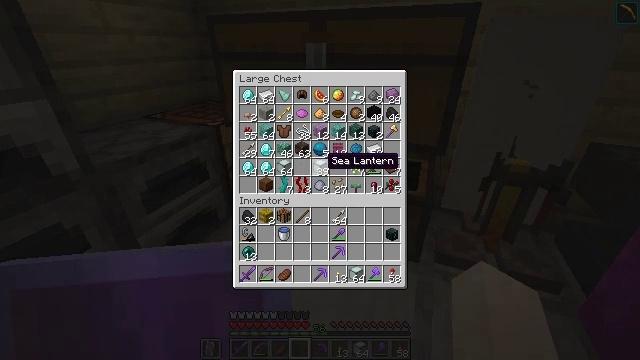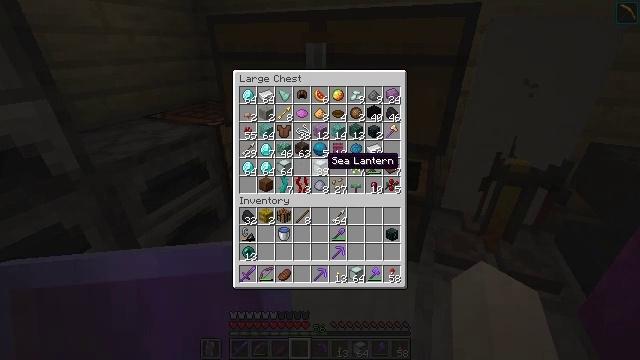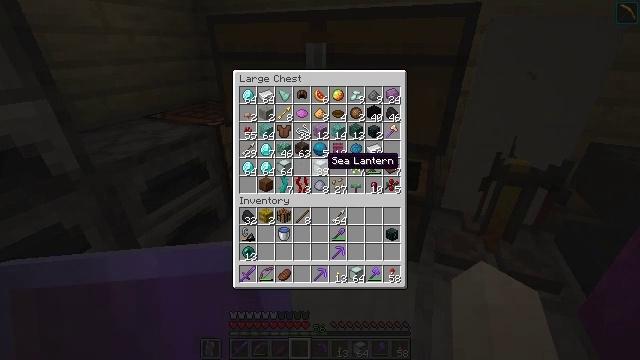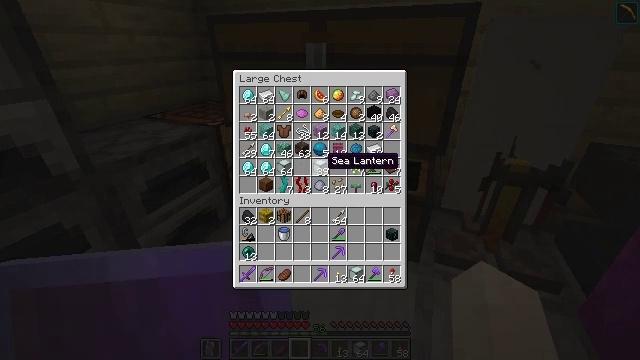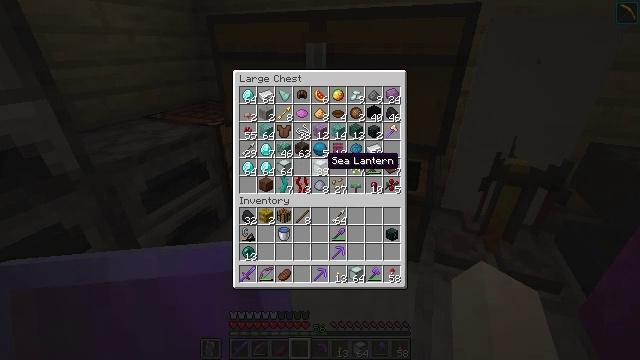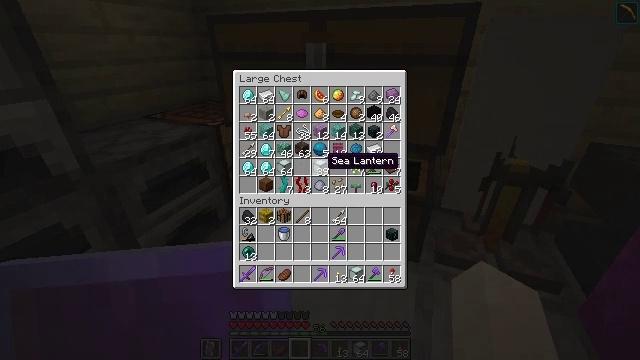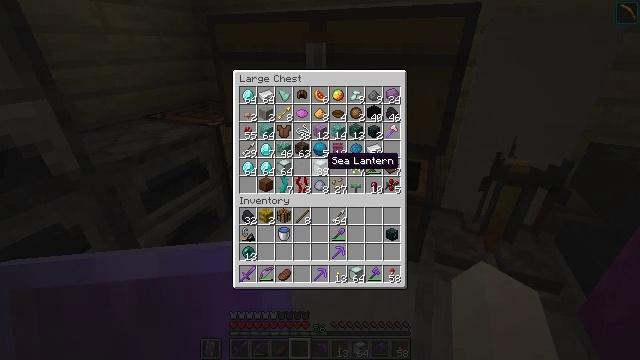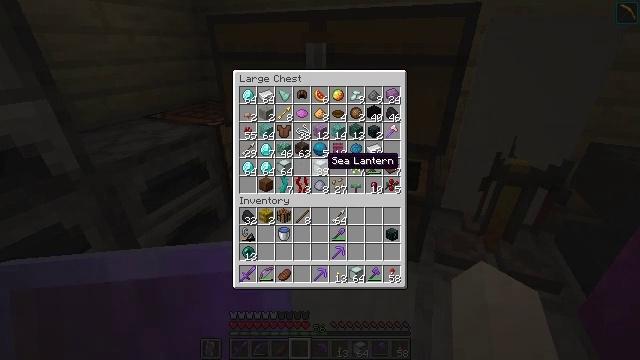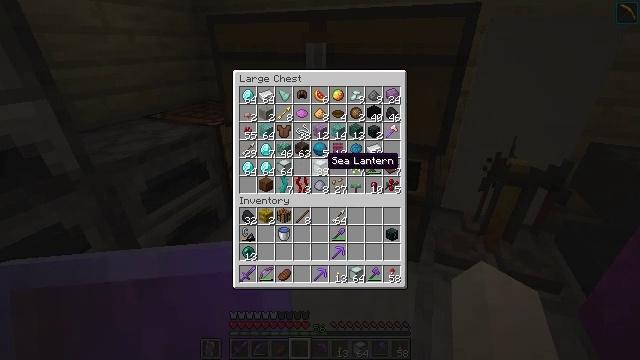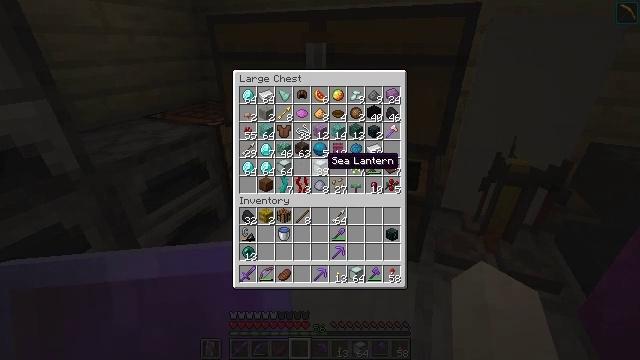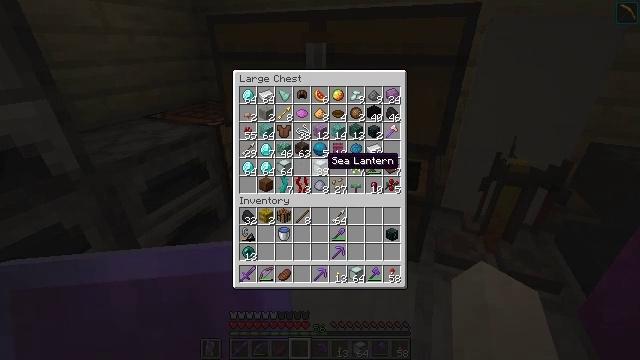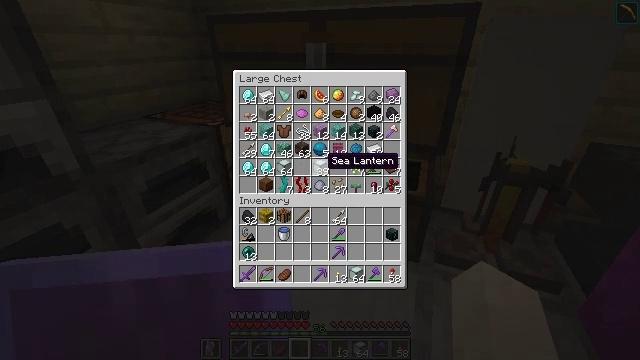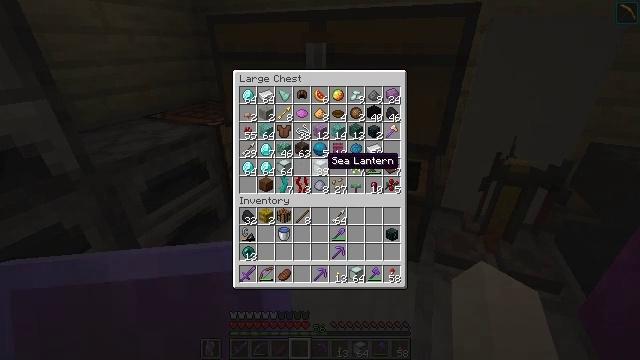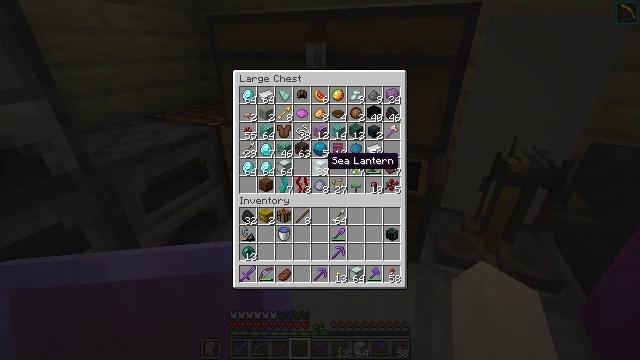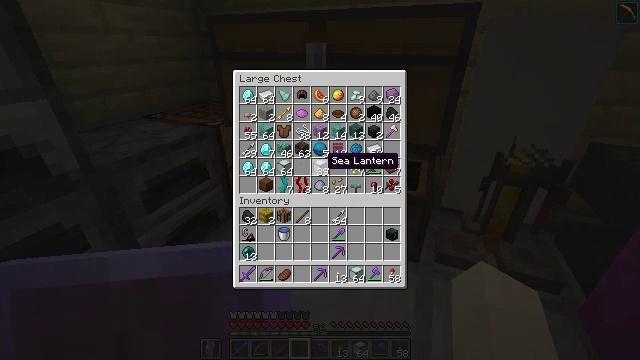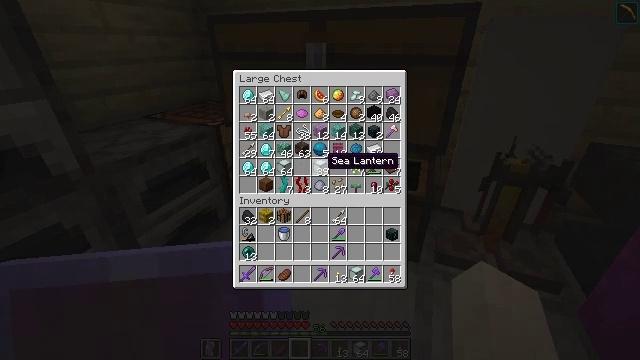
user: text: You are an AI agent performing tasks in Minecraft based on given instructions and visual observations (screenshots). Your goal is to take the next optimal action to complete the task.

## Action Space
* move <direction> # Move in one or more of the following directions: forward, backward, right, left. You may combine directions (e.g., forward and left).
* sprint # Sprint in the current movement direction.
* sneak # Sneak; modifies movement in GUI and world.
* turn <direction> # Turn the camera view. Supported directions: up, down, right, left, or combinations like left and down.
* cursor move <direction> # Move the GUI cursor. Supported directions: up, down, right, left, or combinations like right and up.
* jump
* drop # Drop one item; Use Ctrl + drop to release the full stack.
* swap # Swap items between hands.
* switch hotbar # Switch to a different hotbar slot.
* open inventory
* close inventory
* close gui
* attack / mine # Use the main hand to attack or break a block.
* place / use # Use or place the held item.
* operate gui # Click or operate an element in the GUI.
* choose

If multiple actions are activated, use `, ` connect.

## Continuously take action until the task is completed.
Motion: motion action
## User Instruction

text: Pick up the green carpet.
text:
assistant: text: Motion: no_op
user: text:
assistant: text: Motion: no_op
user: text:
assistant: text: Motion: no_op
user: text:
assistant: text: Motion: no_op
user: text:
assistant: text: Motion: no_op
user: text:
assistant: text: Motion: no_op
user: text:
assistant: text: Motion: no_op
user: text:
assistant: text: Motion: no_op
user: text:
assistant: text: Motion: no_op
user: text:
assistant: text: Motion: no_op
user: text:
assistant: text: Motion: no_op
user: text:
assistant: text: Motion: no_op
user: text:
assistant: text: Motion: no_op
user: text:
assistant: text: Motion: no_op
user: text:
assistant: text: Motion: no_op
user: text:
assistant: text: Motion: no_op
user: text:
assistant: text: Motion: no_op
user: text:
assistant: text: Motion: attack / mine
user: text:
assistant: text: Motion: attack / mine
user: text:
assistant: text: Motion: no_op
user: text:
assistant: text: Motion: no_op
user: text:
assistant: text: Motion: no_op
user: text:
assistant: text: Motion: no_op
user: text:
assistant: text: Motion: no_op
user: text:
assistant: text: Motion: no_op
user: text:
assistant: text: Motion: no_op
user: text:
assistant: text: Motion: no_op
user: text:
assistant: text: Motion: no_op
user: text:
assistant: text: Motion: no_op
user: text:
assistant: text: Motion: no_op